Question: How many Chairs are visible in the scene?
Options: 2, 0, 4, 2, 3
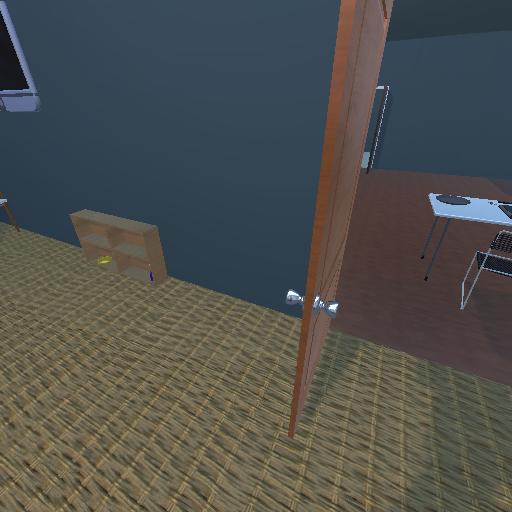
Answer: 2